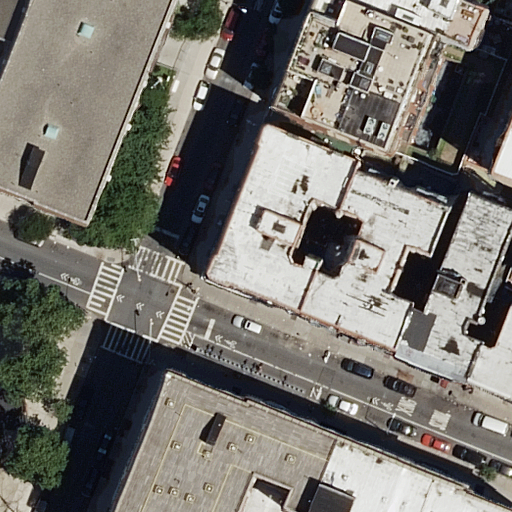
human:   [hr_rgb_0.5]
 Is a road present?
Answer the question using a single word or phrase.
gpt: yes

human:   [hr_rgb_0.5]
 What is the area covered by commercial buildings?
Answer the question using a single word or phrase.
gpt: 0m2

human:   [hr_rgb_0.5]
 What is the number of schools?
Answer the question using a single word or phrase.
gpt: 2

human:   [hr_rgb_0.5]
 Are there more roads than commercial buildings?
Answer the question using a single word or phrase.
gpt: yes

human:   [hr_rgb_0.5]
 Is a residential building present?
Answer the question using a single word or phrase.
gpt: yes

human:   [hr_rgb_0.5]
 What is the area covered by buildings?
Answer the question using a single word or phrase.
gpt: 4101m2

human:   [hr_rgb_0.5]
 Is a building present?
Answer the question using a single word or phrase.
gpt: yes

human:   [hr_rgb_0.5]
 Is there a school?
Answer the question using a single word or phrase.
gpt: yes

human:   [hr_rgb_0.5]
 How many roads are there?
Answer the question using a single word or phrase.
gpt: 2

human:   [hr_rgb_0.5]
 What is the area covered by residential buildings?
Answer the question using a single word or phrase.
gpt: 2987m2

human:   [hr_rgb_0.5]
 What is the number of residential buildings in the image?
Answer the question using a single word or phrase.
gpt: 10

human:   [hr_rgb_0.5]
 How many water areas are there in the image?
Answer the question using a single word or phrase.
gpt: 0

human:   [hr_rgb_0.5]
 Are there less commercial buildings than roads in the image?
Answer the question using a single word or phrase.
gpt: yes

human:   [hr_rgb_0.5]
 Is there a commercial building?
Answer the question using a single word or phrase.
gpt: no

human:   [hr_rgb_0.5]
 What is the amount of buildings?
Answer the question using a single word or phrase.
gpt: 11

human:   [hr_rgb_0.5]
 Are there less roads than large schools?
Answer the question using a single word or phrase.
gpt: no

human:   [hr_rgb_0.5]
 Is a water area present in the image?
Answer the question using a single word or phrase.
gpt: no

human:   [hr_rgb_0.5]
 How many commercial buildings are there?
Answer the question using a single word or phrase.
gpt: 0

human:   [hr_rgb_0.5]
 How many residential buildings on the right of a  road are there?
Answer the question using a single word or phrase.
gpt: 10

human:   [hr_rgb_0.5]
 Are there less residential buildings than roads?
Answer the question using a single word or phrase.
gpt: no

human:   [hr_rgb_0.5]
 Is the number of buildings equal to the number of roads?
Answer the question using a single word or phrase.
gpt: no

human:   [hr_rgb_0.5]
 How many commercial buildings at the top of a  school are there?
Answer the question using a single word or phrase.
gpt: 0

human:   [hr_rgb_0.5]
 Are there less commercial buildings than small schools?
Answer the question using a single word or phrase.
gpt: no

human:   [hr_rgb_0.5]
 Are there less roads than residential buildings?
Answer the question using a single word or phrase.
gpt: yes

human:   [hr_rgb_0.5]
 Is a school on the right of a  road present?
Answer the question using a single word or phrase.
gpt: no

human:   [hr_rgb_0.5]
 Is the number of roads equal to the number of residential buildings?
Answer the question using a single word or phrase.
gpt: no

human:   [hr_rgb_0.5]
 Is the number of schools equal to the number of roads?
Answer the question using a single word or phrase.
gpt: yes

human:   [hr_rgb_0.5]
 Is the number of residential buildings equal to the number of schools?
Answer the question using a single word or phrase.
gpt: no

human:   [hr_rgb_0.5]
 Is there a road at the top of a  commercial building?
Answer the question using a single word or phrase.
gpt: no

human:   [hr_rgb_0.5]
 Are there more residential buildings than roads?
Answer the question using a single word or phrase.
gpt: yes

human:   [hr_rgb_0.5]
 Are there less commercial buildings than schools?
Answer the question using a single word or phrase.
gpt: yes

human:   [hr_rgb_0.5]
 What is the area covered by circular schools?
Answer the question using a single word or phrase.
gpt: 0m2

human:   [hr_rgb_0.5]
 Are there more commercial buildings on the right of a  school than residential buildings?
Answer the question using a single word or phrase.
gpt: no

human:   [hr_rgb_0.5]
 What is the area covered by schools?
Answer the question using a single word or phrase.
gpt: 643m2

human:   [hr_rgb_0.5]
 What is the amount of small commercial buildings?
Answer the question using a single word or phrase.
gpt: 0

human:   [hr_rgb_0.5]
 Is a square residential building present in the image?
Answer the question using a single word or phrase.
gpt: no

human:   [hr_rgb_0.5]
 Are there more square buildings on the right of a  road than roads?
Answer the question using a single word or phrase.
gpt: no

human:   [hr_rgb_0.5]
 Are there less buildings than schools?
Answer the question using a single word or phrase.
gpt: no

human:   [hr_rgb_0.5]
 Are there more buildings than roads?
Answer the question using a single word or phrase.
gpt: yes

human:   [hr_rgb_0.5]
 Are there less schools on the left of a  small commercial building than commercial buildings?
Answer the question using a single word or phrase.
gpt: no

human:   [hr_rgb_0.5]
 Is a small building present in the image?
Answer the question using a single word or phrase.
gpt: yes

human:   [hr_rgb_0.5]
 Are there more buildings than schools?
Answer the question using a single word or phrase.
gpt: yes

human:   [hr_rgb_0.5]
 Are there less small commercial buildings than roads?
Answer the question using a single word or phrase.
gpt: yes

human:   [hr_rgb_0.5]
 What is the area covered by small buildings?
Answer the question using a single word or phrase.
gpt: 46m2

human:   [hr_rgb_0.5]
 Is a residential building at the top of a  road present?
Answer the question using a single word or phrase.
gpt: yes

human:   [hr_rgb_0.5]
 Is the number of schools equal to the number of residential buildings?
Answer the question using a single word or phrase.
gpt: no

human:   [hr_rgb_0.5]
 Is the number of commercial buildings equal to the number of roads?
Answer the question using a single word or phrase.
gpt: no

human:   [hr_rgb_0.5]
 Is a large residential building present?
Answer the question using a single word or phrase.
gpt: yes

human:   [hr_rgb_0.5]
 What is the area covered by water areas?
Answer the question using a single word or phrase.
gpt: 0m2

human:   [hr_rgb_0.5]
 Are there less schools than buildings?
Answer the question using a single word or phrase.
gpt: yes

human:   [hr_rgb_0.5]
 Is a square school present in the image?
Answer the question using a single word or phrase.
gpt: no

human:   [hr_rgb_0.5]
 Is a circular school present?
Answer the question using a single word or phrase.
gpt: no

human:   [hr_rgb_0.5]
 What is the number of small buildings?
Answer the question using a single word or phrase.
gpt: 2

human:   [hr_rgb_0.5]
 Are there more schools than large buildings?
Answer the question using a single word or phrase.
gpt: no

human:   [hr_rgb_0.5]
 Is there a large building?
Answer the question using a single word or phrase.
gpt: yes

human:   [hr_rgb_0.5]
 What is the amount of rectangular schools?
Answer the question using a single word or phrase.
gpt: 2

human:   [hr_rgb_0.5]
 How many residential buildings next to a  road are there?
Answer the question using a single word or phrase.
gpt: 10

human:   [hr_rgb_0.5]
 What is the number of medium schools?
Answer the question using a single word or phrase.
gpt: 2

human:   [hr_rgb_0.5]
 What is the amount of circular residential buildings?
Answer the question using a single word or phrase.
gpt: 0

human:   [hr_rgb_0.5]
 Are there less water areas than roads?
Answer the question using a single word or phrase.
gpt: yes

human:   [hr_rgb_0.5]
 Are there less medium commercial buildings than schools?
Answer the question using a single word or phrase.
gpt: yes

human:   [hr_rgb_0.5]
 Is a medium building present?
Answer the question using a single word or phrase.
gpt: yes

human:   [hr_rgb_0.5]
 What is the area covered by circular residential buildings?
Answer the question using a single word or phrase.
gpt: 0m2

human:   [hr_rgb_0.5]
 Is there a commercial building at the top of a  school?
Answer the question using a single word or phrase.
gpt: no